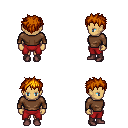
a pixel art fantasy rpg character, female body template, human, tanned skin, brown long-sleeve shirt, red pants, dark blonde bedhead hairstyle, maroon shoes, four views (front, back, left, right), 2x2 character sprite sheet, small pixel art, hard edges, no anti-aliasing